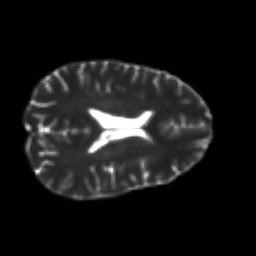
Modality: T2w
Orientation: axial
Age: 23
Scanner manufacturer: philips
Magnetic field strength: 3 T
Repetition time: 7.742 s
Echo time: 0.1219 s